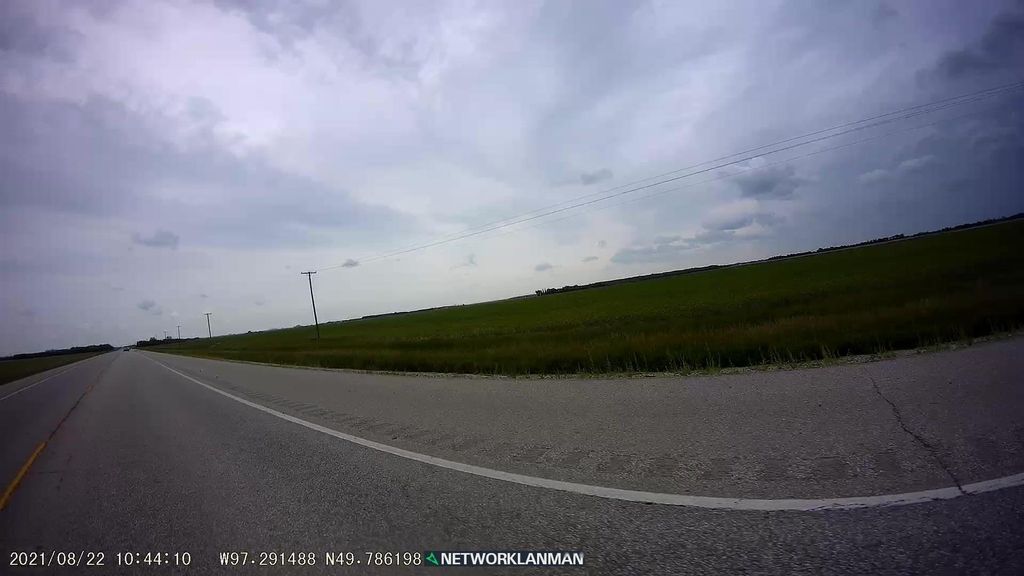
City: winnipeg